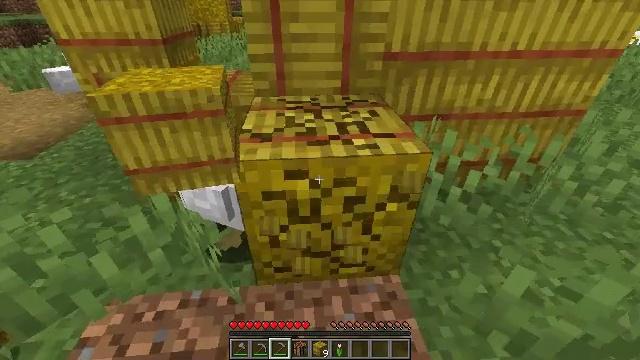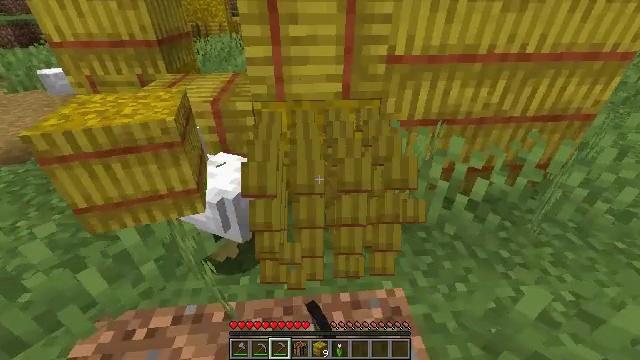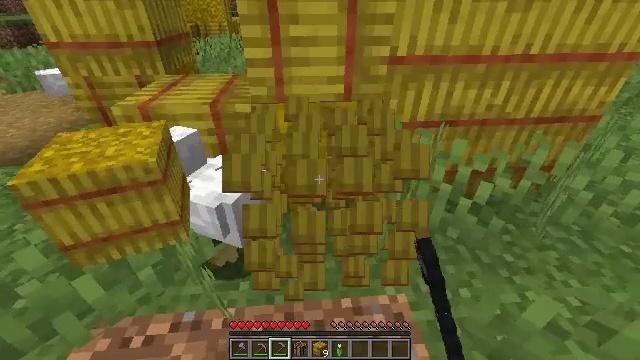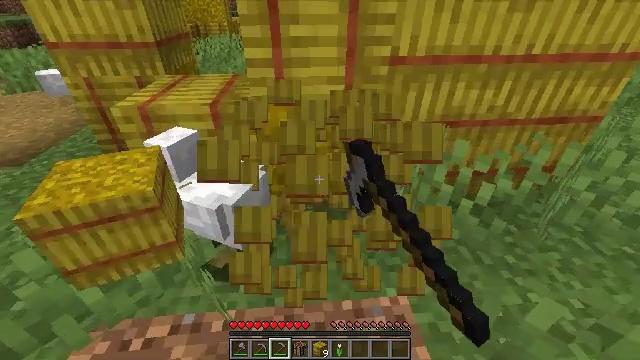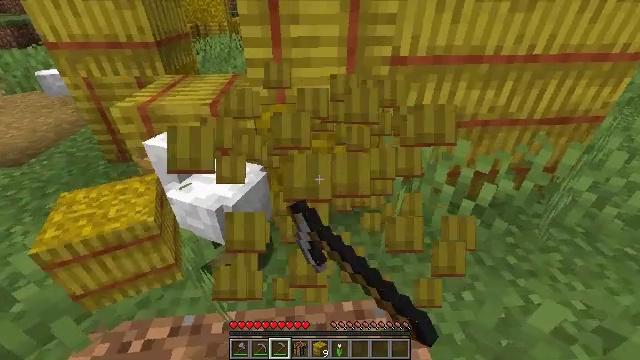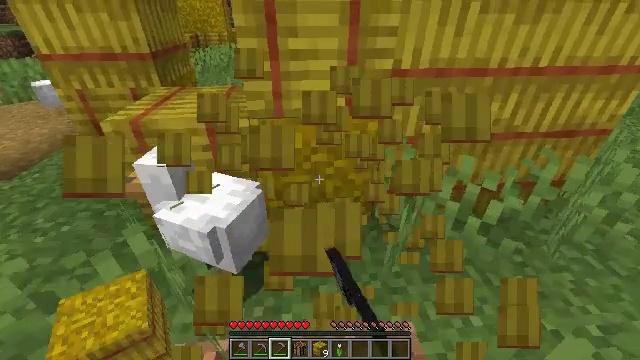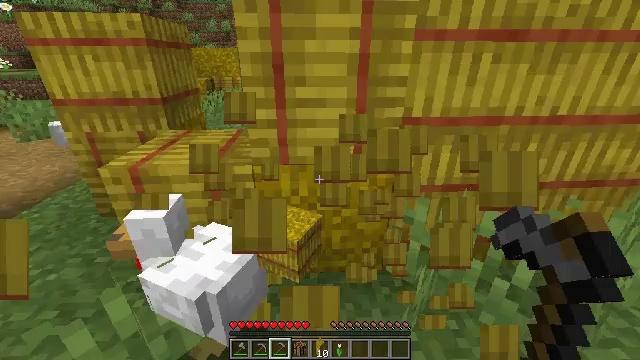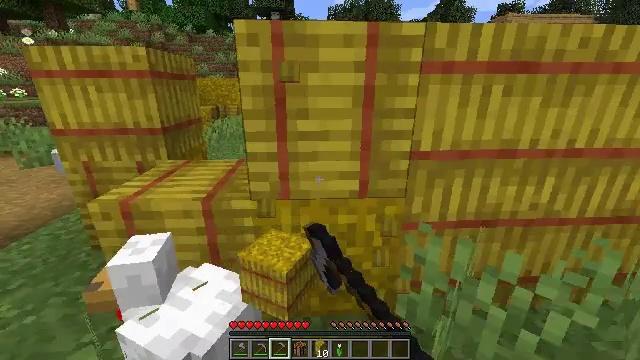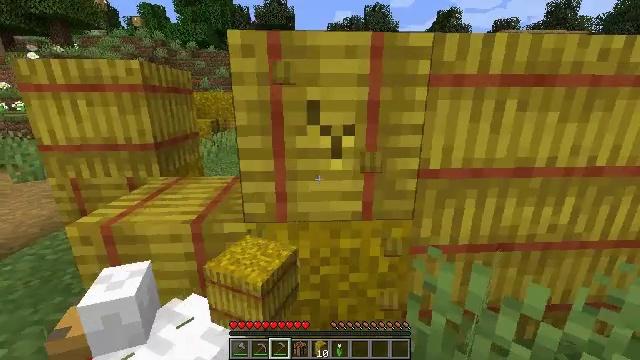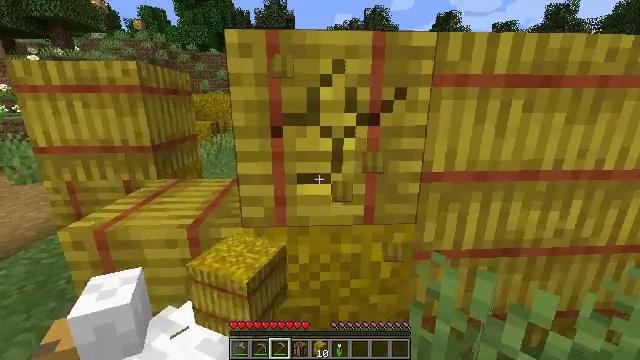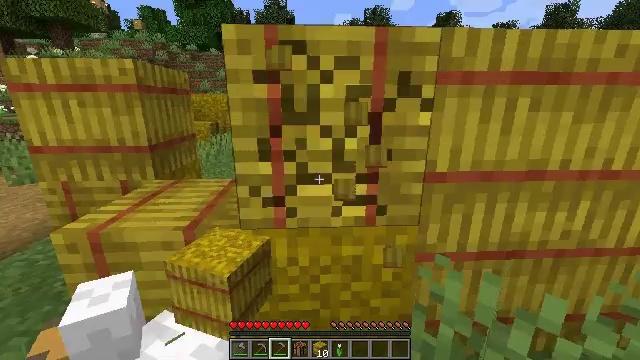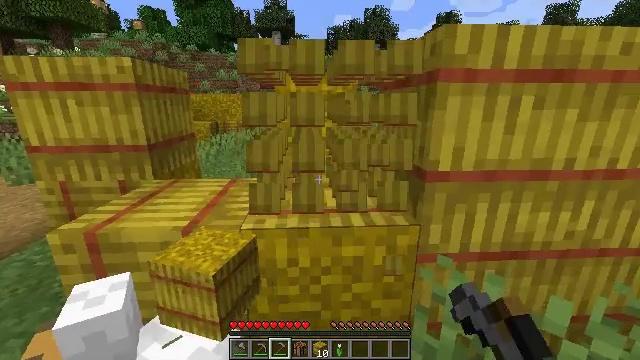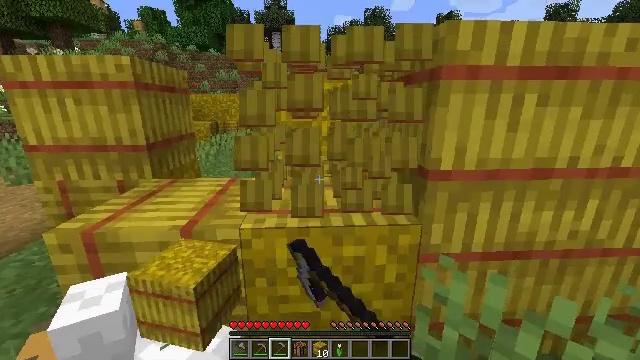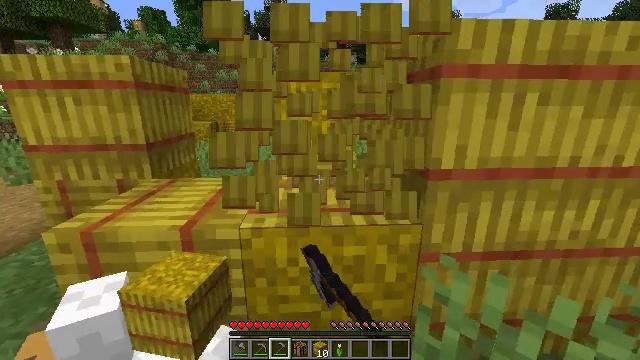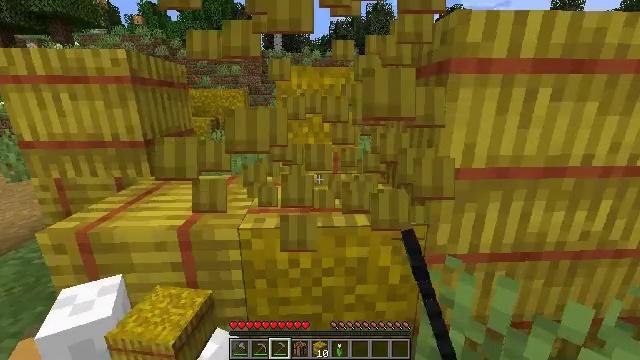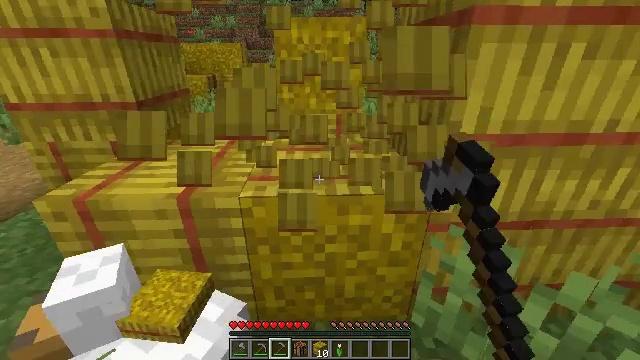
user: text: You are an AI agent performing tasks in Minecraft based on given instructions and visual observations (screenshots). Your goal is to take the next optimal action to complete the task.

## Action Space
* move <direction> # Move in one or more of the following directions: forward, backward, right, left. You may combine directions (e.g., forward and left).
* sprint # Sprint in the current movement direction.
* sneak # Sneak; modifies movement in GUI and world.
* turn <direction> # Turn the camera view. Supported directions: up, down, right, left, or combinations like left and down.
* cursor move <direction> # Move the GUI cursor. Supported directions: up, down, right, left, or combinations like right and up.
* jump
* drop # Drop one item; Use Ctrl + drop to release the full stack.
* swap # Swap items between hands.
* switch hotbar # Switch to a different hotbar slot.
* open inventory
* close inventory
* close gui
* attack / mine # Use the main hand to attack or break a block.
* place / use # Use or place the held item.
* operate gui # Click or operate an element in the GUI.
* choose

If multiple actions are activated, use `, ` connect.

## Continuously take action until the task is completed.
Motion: motion action
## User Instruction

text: Mine a hay block from the field.
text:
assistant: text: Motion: attack / mine
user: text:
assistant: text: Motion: attack / mine
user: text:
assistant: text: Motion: attack / mine
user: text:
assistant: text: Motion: attack / mine
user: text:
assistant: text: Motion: move forward, turn up, attack / mine
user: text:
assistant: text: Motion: move forward, turn left and up, attack / mine
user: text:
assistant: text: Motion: move forward, turn up, attack / mine
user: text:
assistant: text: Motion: turn up, attack / mine
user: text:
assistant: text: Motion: attack / mine
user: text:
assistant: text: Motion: attack / mine
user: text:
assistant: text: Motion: attack / mine
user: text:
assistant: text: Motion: attack / mine
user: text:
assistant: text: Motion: attack / mine
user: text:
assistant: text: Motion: move forward, attack / mine
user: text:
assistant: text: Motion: move forward, turn down, attack / mine
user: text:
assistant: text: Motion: turn down, attack / mine
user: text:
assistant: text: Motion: turn down, attack / mine
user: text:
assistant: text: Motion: turn down, attack / mine
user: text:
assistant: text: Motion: attack / mine
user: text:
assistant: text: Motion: attack / mine
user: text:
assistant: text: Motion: attack / mine
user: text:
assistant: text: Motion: attack / mine
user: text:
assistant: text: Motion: turn right and up, attack / mine
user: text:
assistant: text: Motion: turn right and up, attack / mine
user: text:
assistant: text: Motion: turn right and up, attack / mine
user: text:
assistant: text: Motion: turn up, attack / mine
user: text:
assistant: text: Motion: attack / mine
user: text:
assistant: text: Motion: attack / mine
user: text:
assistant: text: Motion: attack / mine
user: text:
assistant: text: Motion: attack / mine